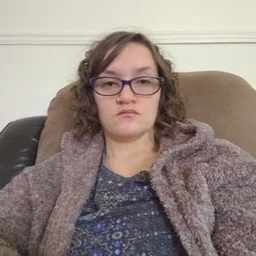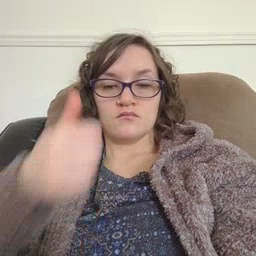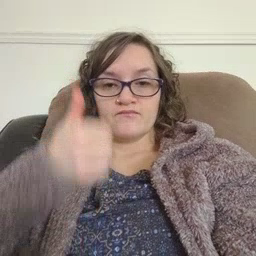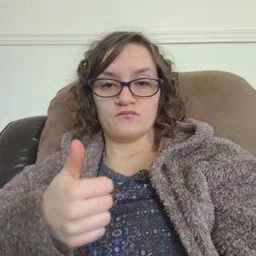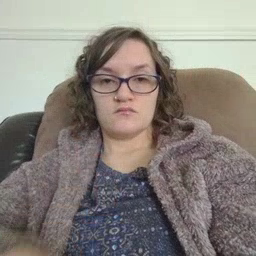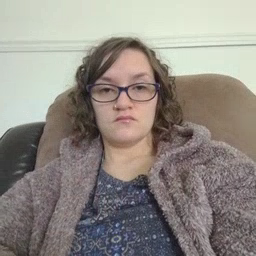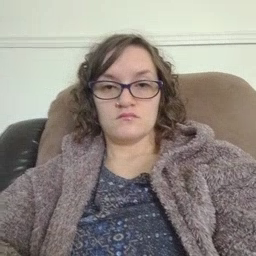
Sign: every